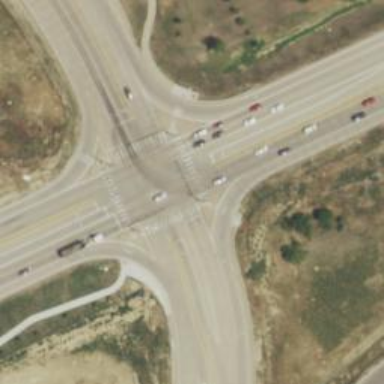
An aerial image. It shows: Trunk link highway.